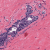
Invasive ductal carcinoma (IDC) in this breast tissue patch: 0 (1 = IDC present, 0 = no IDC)